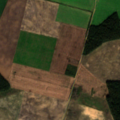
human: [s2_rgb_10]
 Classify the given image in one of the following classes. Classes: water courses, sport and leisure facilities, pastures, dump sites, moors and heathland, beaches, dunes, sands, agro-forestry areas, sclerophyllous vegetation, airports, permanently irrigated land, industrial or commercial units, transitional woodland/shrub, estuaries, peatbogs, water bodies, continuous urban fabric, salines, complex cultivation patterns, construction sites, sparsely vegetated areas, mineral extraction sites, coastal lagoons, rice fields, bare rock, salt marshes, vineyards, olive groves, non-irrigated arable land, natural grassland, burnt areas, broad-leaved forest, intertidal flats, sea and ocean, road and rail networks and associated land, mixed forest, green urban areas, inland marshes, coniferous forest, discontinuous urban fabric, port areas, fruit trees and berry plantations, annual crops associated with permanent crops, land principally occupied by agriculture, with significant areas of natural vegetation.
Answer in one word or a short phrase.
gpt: non-irrigated arable land, broad-leaved forest